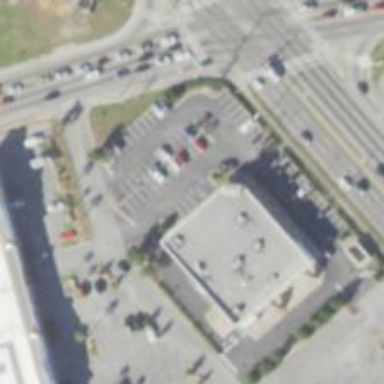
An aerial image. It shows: Parking space is available.